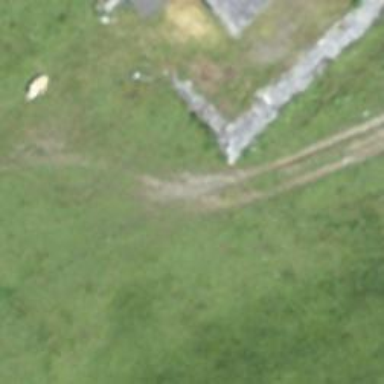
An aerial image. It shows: Path covered in grass.